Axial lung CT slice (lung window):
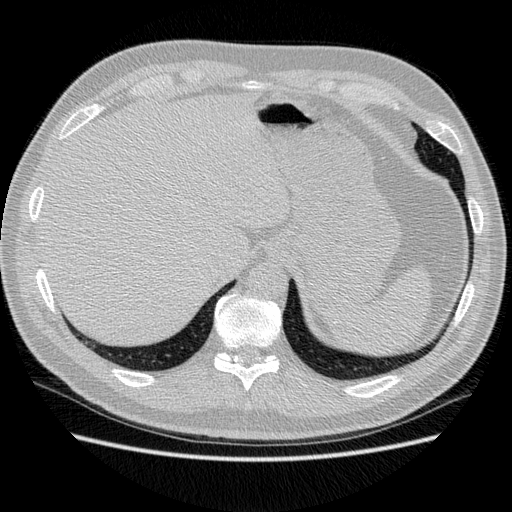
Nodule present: no